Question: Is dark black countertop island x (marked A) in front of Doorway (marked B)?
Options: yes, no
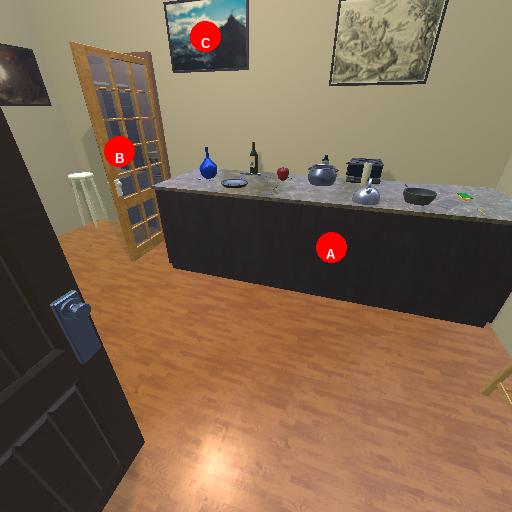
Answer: yes